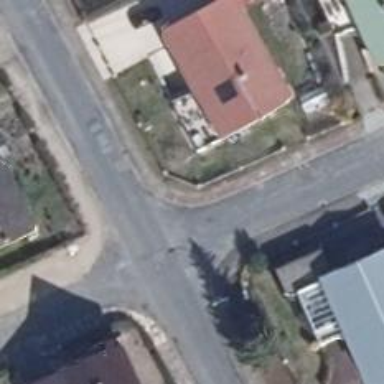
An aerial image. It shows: Footway along the road.